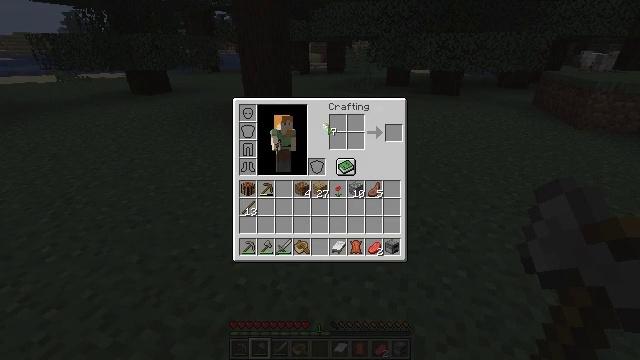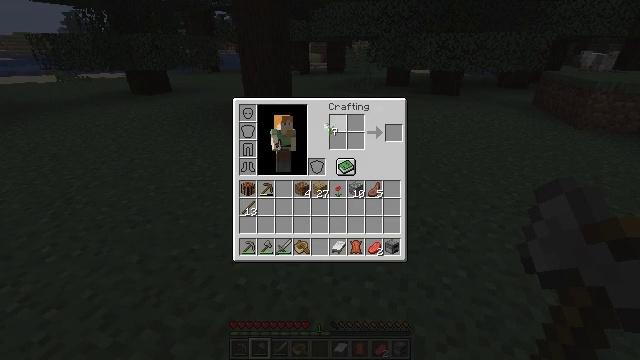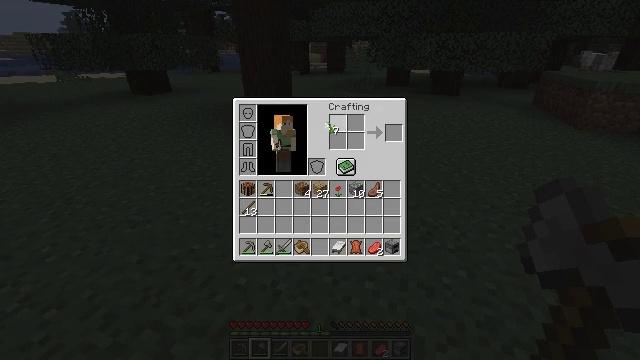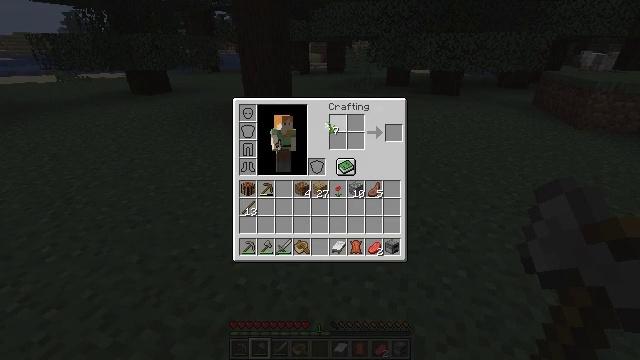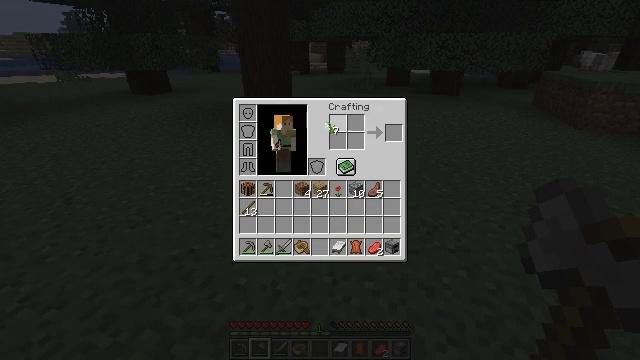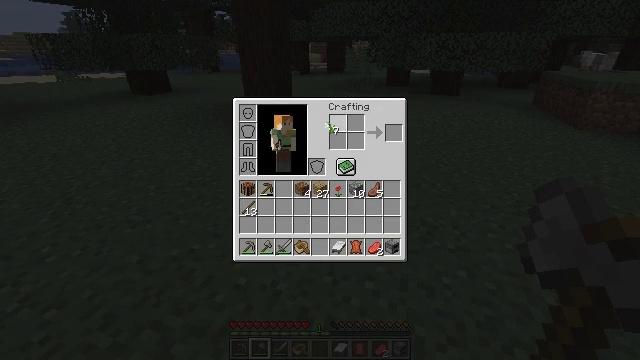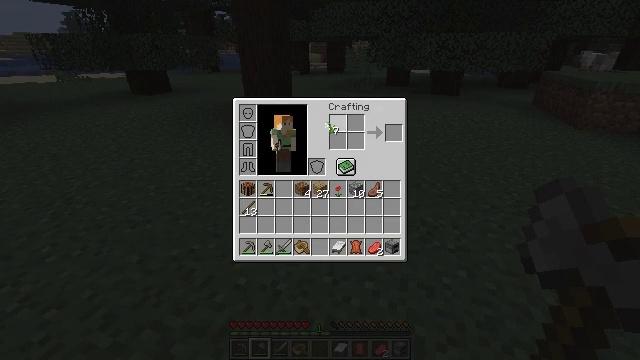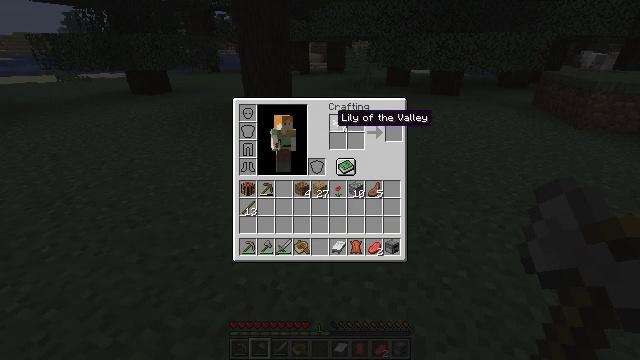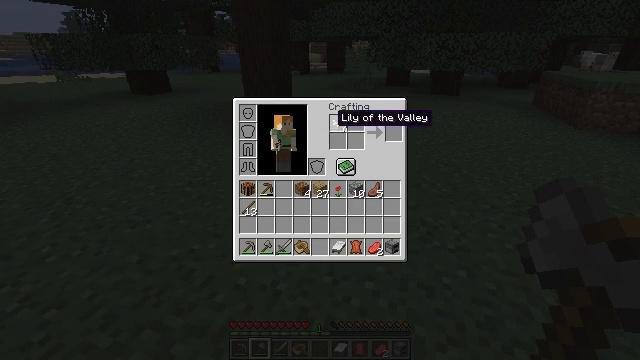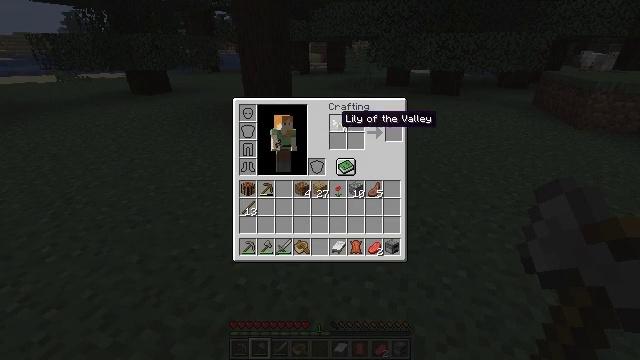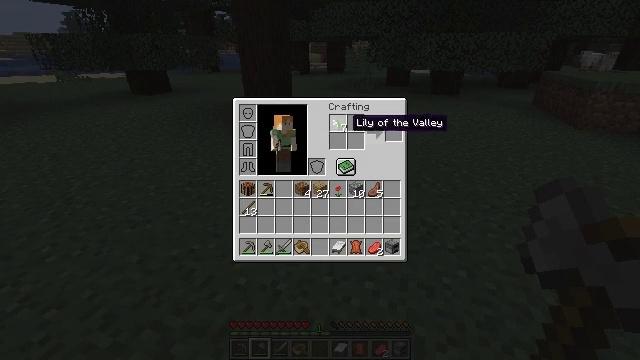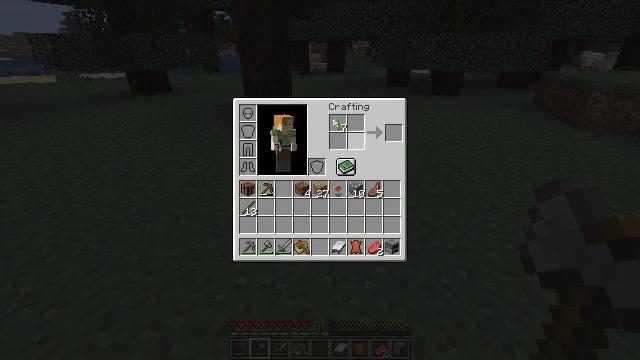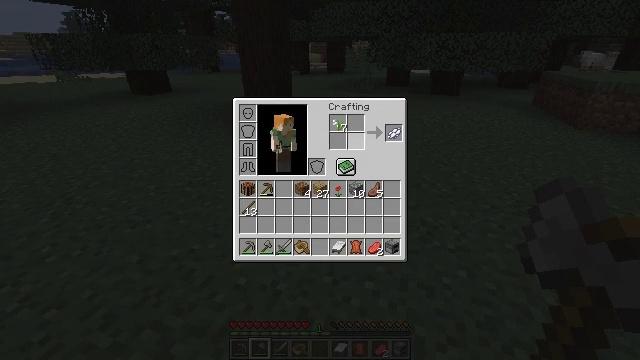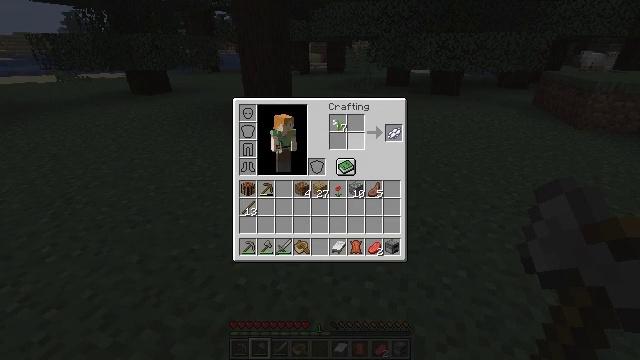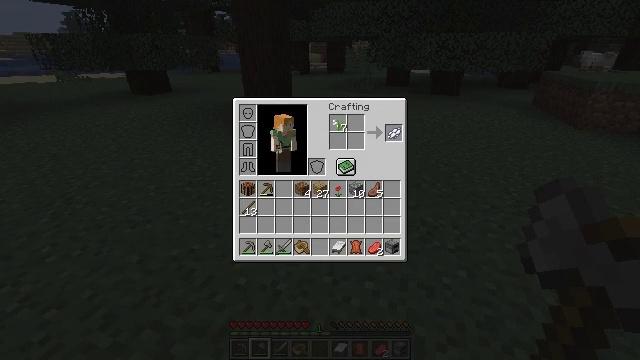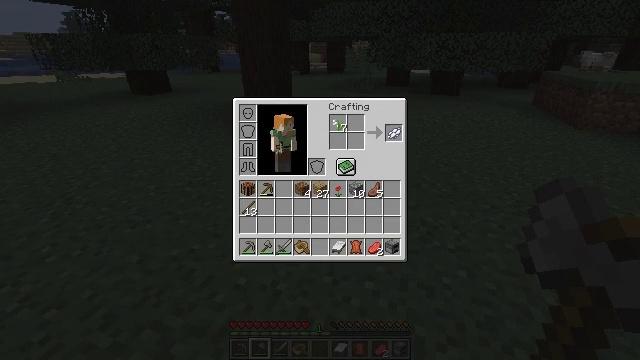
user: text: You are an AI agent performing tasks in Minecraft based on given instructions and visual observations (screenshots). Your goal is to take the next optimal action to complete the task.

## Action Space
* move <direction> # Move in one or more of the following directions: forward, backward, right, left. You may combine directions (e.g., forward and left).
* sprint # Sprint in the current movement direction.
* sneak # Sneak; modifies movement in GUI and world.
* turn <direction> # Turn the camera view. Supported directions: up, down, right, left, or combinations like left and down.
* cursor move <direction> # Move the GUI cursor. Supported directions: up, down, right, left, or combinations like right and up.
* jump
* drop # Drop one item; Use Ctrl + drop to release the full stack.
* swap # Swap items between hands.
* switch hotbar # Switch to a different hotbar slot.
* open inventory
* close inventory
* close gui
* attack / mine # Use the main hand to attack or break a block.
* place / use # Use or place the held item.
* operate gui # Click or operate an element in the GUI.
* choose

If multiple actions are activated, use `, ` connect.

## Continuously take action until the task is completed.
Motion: motion action
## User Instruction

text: Get materials to craft white dye.
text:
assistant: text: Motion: no_op
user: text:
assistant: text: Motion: no_op
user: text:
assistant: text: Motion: no_op
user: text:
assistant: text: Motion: operate gui
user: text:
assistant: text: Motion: operate gui
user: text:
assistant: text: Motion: operate gui
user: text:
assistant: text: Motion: no_op
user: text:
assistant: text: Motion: no_op
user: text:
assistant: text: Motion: no_op
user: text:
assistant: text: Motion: cursor move right
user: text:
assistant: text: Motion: cursor move right
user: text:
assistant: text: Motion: no_op
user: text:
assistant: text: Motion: no_op
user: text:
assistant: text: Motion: cursor move right
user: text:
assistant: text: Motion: no_op
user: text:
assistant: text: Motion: no_op
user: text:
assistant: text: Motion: no_op
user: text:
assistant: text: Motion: no_op
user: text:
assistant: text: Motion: no_op
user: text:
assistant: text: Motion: no_op
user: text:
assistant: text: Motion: no_op
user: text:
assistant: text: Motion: no_op
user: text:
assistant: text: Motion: no_op
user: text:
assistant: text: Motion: no_op
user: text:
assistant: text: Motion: no_op
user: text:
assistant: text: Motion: no_op
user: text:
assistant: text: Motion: sneak
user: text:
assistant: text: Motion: sneak
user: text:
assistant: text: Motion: sneak
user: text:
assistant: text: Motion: sneak